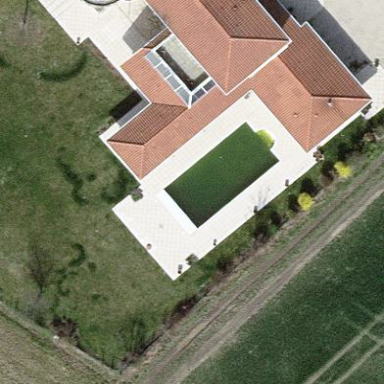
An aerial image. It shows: Swimming pool located in leisure land.